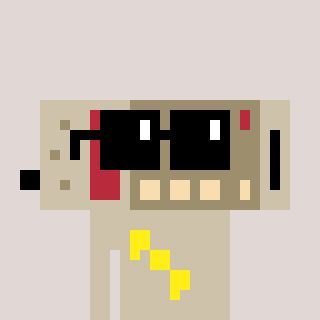
a pixel art character with square black sunglasses, a cordless phone-shaped head and a bege-colored body on a warm background